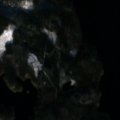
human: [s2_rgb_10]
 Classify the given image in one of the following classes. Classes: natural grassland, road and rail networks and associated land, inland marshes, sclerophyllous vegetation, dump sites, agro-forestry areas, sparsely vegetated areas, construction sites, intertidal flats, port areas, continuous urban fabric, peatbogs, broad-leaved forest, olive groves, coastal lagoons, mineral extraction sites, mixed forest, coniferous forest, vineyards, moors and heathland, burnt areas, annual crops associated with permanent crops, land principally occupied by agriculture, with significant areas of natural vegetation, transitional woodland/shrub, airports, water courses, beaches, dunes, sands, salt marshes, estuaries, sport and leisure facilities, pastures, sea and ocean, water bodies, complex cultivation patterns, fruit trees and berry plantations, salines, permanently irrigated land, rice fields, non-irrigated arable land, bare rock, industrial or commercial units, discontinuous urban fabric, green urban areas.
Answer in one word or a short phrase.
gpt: coniferous forest, water bodies